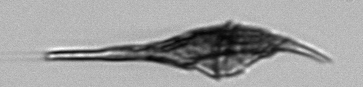
Label: Tripos_lineatus